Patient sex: F
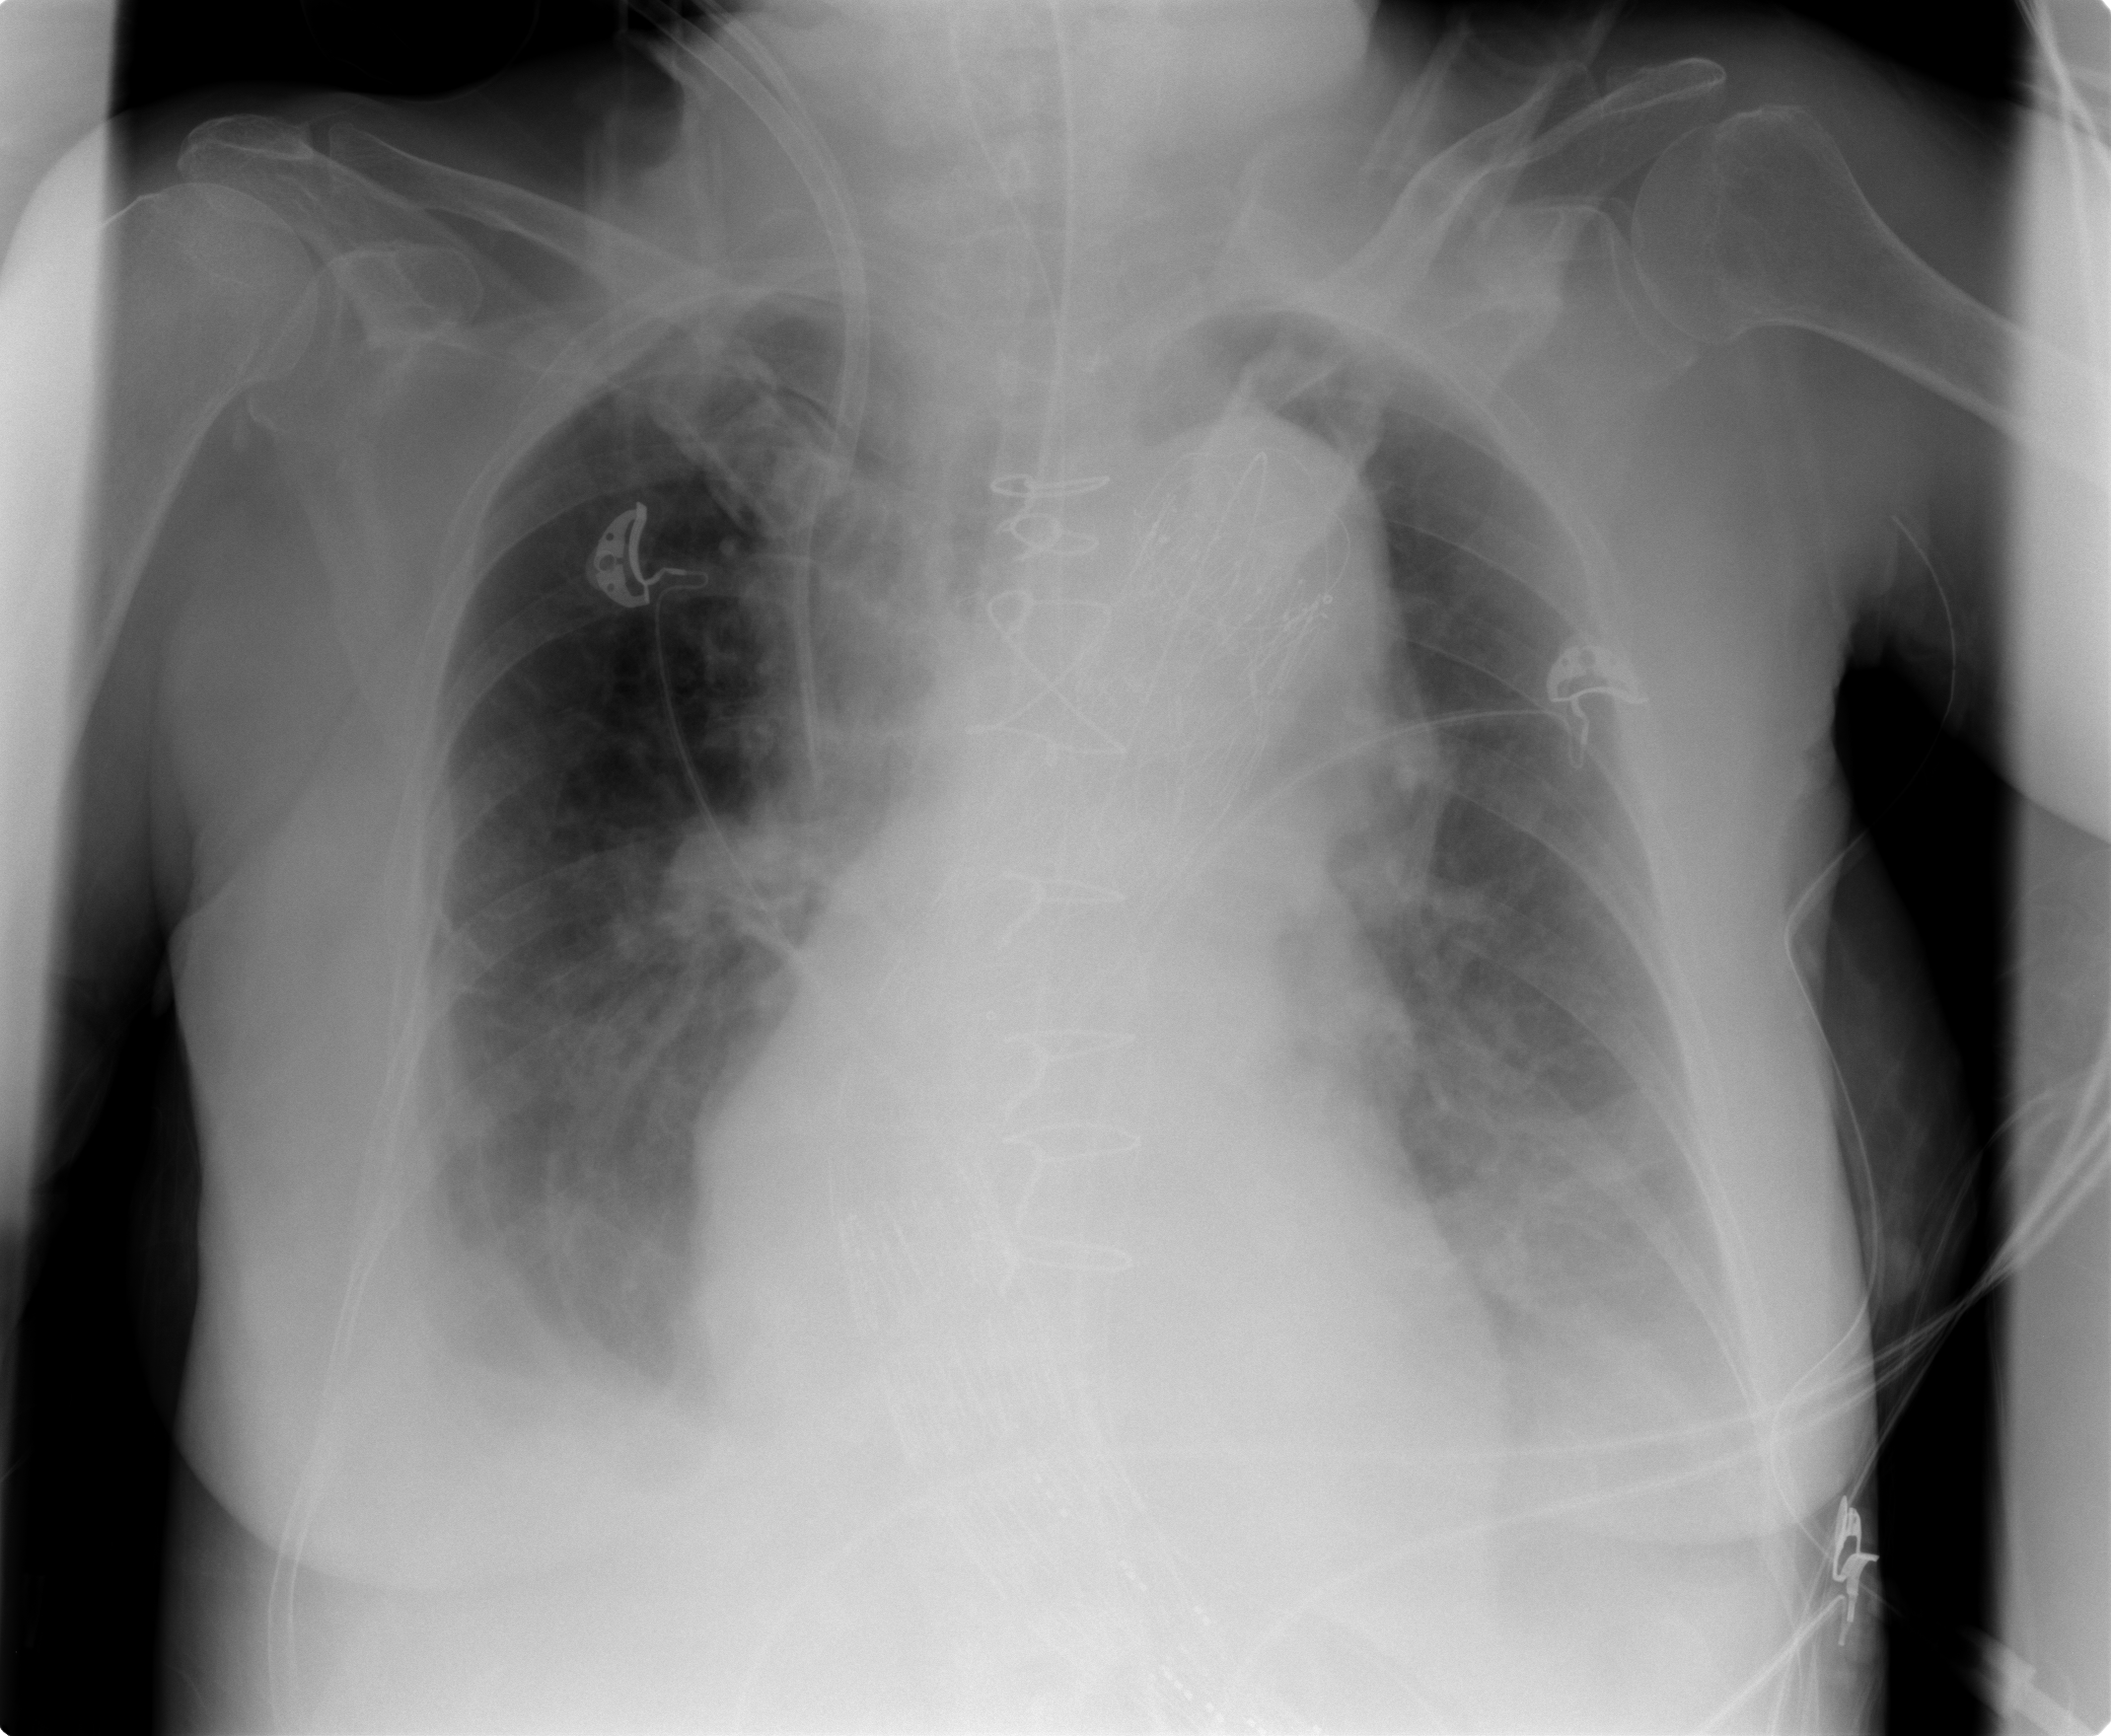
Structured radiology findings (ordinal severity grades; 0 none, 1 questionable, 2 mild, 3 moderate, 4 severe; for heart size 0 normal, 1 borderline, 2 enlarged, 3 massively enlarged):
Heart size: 0
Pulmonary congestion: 0
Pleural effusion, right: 2
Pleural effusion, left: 2
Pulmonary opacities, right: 1
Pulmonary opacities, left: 1
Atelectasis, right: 2
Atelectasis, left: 2